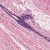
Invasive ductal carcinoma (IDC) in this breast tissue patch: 0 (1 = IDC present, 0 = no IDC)